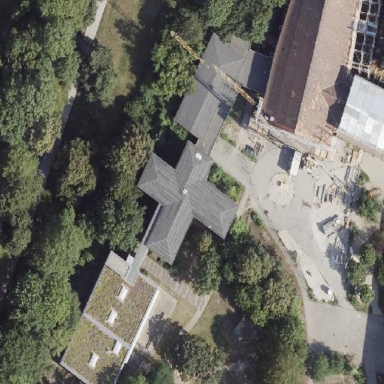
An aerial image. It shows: School building with hipped roof design.